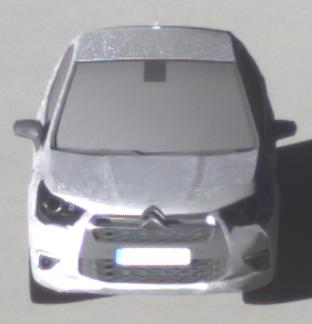
Make: Citroen
Model: DS 4 VTi 120
Detailed model: DS 4
Model produced from: 2011/05
Model produced until: 2015/01
Doors: 5
Color: white
Road condition: dry road
Daytime: sunrise or sunset
Contrast: high contrast